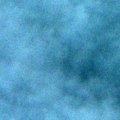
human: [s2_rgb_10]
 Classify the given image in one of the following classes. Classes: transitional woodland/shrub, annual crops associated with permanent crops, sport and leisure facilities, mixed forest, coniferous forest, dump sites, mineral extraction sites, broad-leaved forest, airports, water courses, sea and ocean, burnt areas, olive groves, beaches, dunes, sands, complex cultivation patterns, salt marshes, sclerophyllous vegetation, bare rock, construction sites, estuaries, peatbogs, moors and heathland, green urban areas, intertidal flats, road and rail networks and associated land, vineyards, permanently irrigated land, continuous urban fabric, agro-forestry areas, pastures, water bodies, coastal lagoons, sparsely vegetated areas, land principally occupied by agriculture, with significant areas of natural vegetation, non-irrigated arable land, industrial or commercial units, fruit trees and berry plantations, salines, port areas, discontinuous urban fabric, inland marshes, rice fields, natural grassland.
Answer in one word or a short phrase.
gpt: sea and ocean